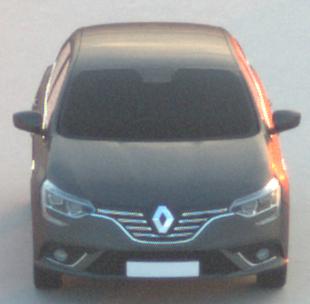
Make: Renault
Model: Mégane ENERGY TCe 100
Detailed model: Mégane (IV)
Model produced from: 2016/03
Model produced until: 2018/08
Doors: 5
Color: gray
Road condition: dry road
Daytime: sunrise or sunset
Contrast: medium contrast